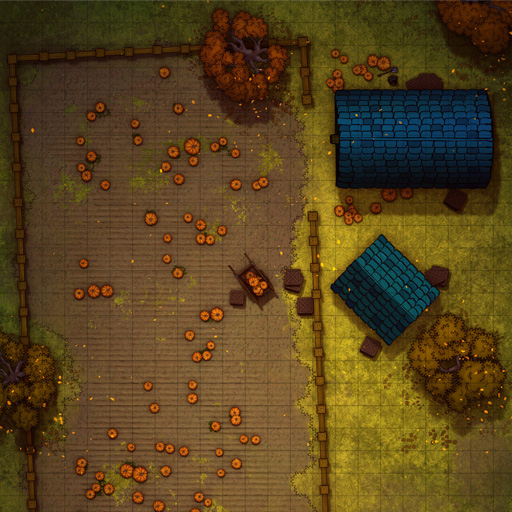
A D&D Grid Map pumpkin houses (Pumpkin Farm Map)